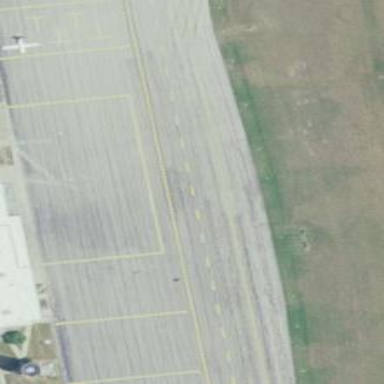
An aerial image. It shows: Apron at the airport.